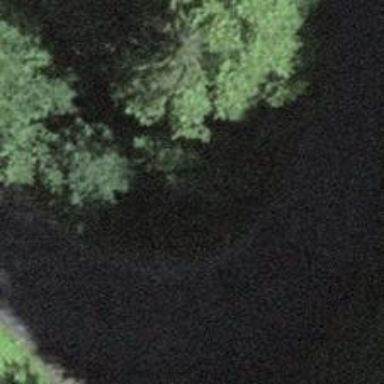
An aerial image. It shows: Culvert tunnel.